Question: I cannot push to Github from Visual Studio Code (version 0.5.0). I didn't find any explanation how to set it. It works fine from the console, but I would be happy to know why it doesn't work from VSCode.
What it looks like:

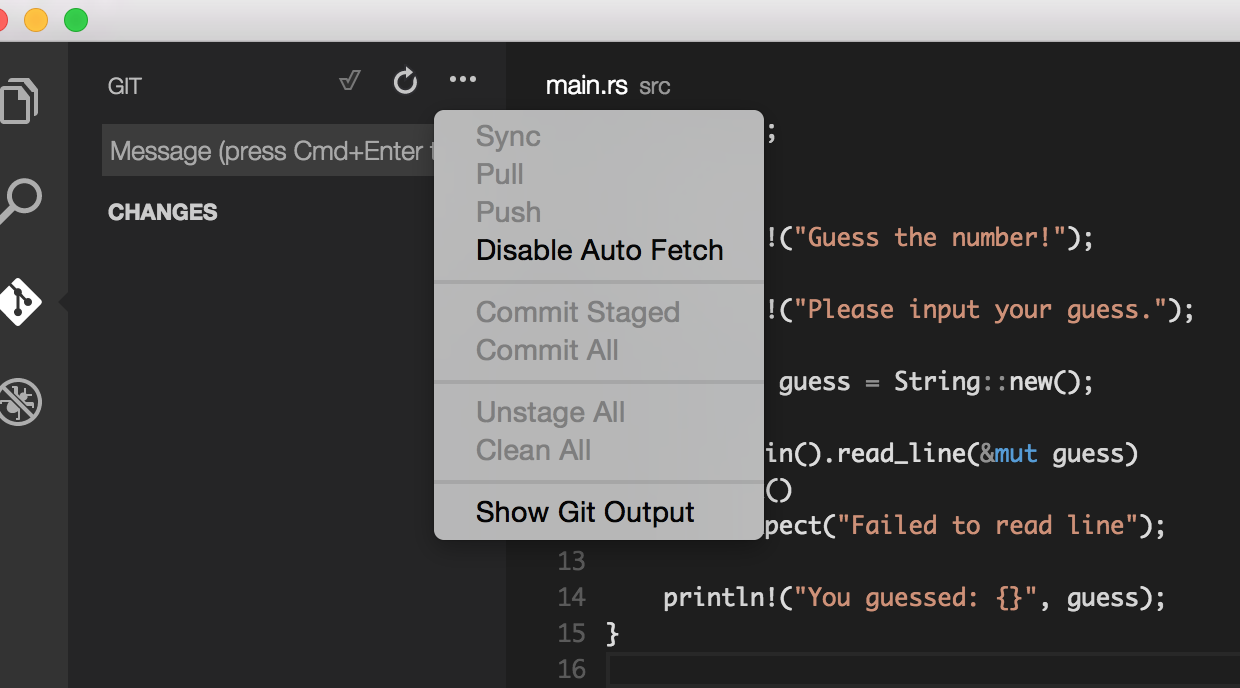
Answer: VSCode looks at whether the branch has an upstream link.
If you want to push/pull your branch to , you can run the following command and set the upstream link:
'''
git branch -u origin/master master
'''
From then on VSCode will enable those actions for the master branch.